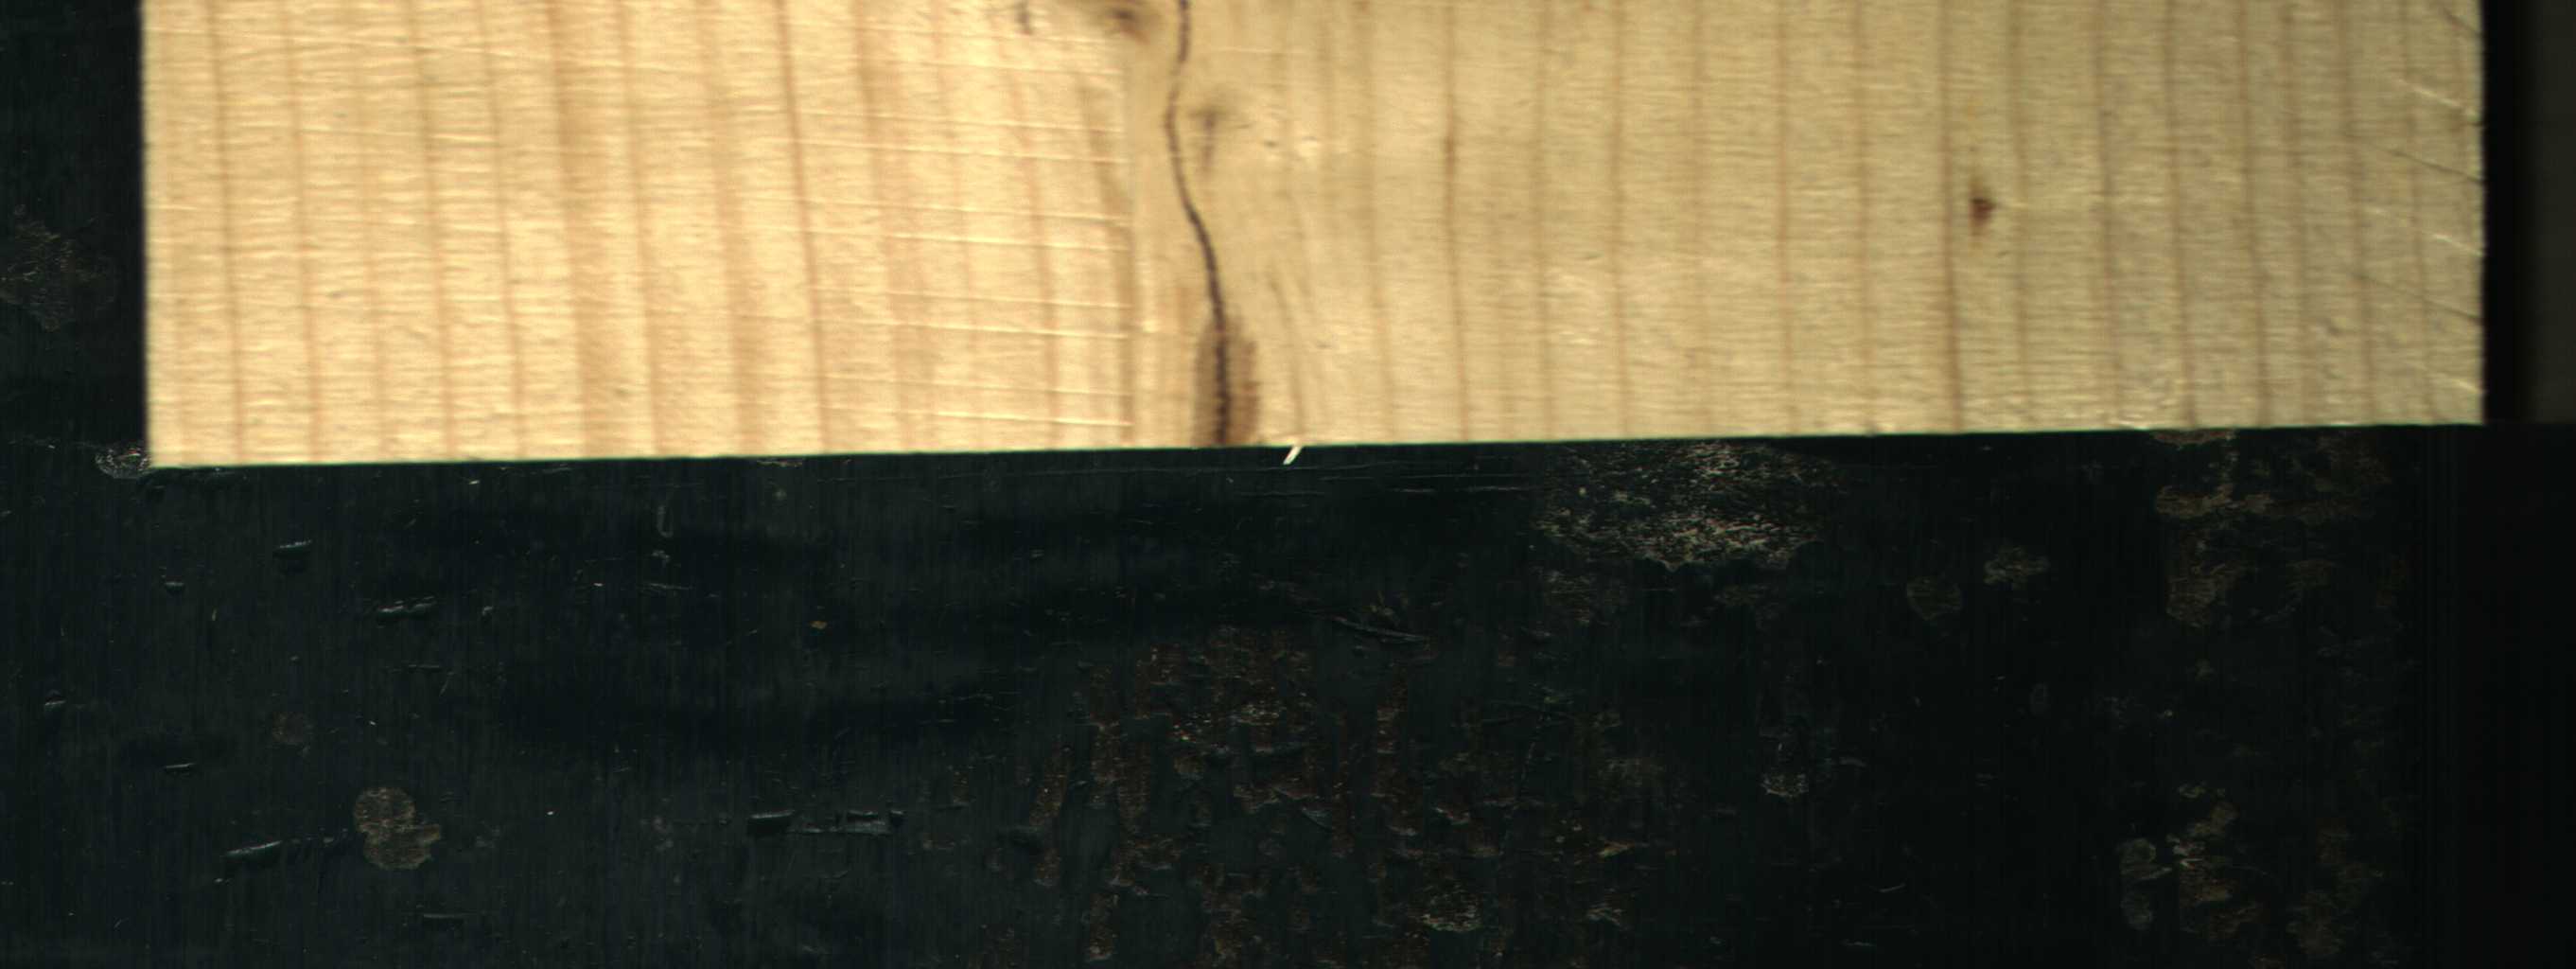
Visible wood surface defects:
Marrow
Crack
Live_Knot